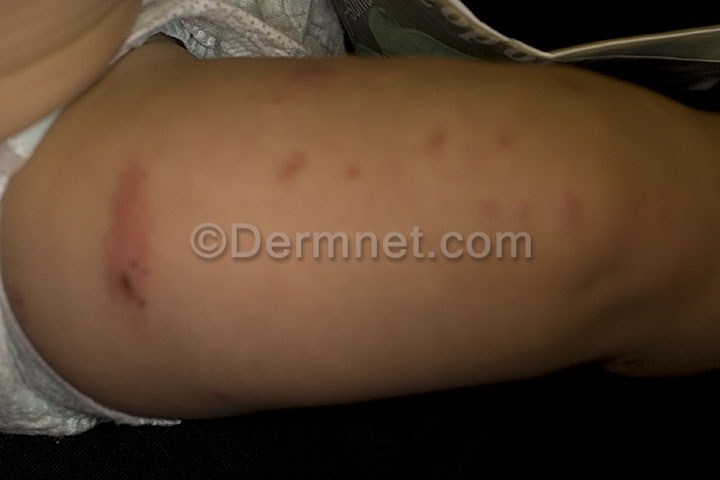
Disease: Exanthems and Drug Eruptions